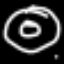
Label: donut